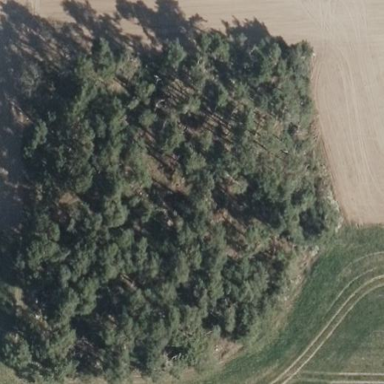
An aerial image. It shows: Woodland consisting of broadleaved trees.